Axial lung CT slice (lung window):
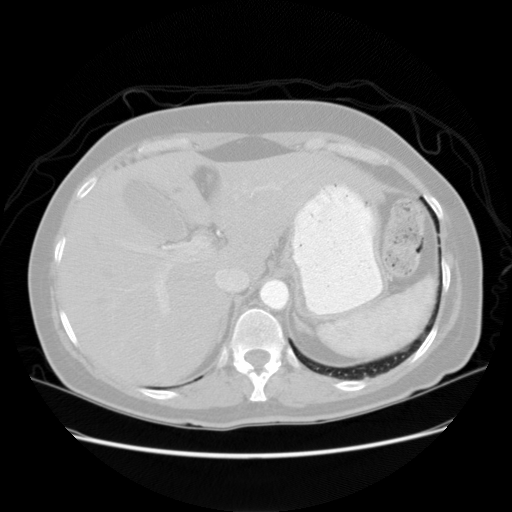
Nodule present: no